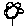
Label: flower